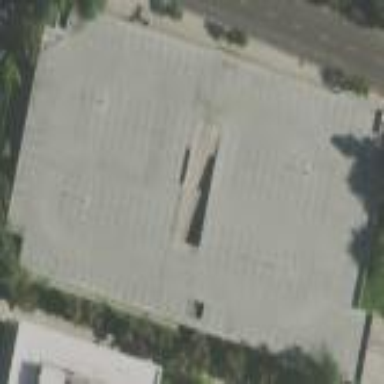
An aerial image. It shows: Multi-storey commercial building with parking area.